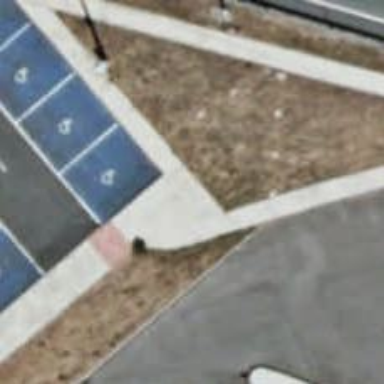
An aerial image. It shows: Sidewalk along the footway.